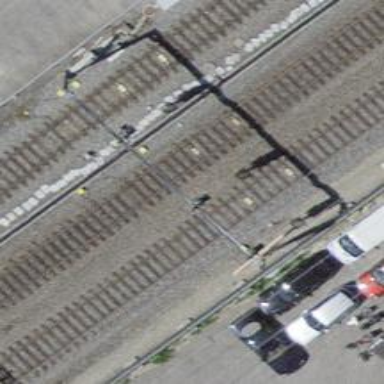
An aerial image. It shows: Railway signal.